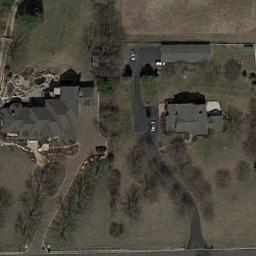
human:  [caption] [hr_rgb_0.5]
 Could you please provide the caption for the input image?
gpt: There are several houses of various sizes and many withered trees in a sparse residential area .

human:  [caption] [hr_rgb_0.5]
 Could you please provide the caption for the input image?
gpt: There are three residential areas on the desert, Two of them with swimming pools .

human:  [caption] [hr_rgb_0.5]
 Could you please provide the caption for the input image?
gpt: The sparse residential is on the grass next to some trees and bare land .

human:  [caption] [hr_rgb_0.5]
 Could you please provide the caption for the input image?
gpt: Several buildings of different shapes in the sparse residential .

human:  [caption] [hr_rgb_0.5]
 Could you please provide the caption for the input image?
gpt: A sparse residential area with many brown trees and three black buildings .